Question: I'm a complete novice when it comes to OpenCV, so this is probably a dumb question.
I'm just trying to get something basic up and running- I want to draw the edges detected by the Canny algorithm directly on the image coming in. I currently have this:

I'm displaying the edge data from Canny directly, but now I want to get rid of the black and just show the white, on the image being processed.
I've tried googling things like "using binary image as alpha mask", but after a day of reading tutorials and trying everything I can find, I'm still not sure I know what's going on. OpenCV seems very powerful, so this is probably a pretty easy thing to do, so I'm hoping somebody can point me in the right direction.
Here's the code I'm using, most of which has been copied from the examples:
'''
public Mat onCameraFrame(CvCameraViewFrame inputFrame) {
Mat rgba = inputFrame.rgba();
org.opencv.core.Size sizeRgba = rgba.size();
Mat rgbaInnerWindow;
int rows = (int) sizeRgba.height;
int cols = (int) sizeRgba.width;
int left = cols / 8;
int top = rows / 8;
int width = cols * 3 / 4;
int height = rows * 3 / 4;
//get sub-image
rgbaInnerWindow = rgba.submat(top, top + height, left, left + width);
//create edgesMat from sub-image
Imgproc.Canny(rgbaInnerWindow, edgesMat, 100, 100);
//copy the edgesMat back into the sub-image
Imgproc.cvtColor(edgesMat, rgbaInnerWindow, Imgproc.COLOR_GRAY2BGRA, 4);
rgbaInnerWindow.release();
return rgba;
}
'''
Edit: I've also posted this question on the OpenCV forums <URL>.
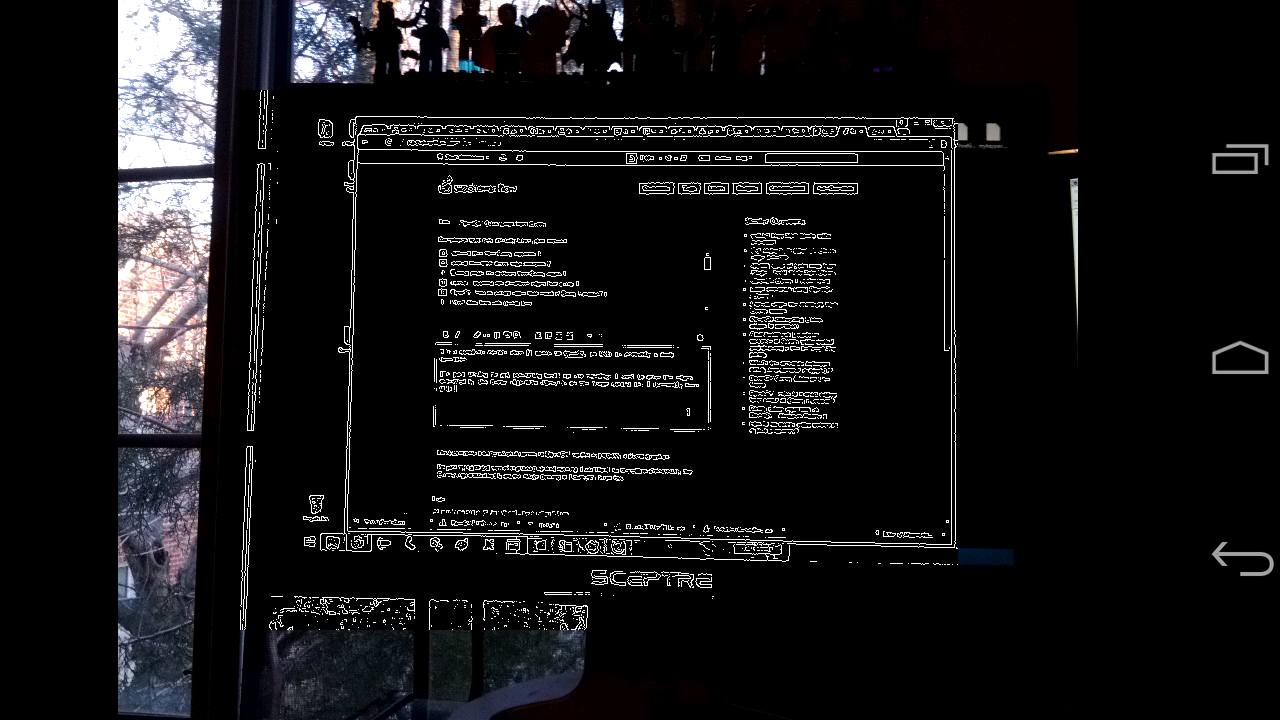
Answer: I've not used Java in more than a decade, and have not used Java with OpenCV at all, but I'm going to try to lay out how I would do this. I'm doing my best to write it in this language, but if I'm not quite getting it right I expect you'll be able to make those minor changes to get it working.
As I see it your order of operations after running Canny should be thus:
1. Copy your edgesMat and convert that to BGRA. ( call it colorEdges)
2. Replace the white in colorEdges with the color of your choice (the color you want drawn on the video feed) using edgesMat as a mask.
3. Then drop colorEdges back on rgbaInnerWindow using edgesMat as a mask.
The code:
'''
//step 1
Mat colorEdges;
edgesMat.copyTo(colorEdges);
Imgproc.cvtColor(colorEdges, colorEdges, COLOR_GRAY2BGRA);
//step 2
newColor = new Scalar(0,255,0); //this will be green
colorEdges.setTo(newColor, edgesMat);
//step 3
colorEdges.copyTo(rgbaInnerWindow, edgesMat); //this replaces your current cvtColor line, placing your Canny edge lines on the original image
'''
That oughta do it. :)
<URL>
<URL>
<URL>
<URL>